Question: Let's say that I've got data called 'myData.dat' in the form
'''
x y
0 0
1 1
2 2
4 3
8 4
16 5
'''
I need to find the following things from this data:
- - - - - - - -
Then I need to plot the the data and overlay the lines; below is a picture of what I'm asking for.

I know how to obtain the the slope and y-intercept for a single pair of points, and plot the data and the equation of the line. For example for points 1 and 5:
'''
set table
plot "myData.dat" using 0:($0==0 ? y1=$2 : $2)
plot "myData.dat" using 0:($0==4 ? y5=$2 : $2)
unset table
m1 = (y5 - y1)/(5-1)
b1 = y1 - m1*1
y1(x) = m1*x + b1
'''
I'm new to iteration (and gnuplot) and I think there's something wrong with my syntax. I've tried a number of things and they haven't worked. My best guess is that it would be in the form
'''
plot for [i=1:4] using 0:($0==1 ? y.i=$1 : $1)
do for [i=1:5]{
m.i = (y5 - y.i)/(5-i)
b.i = y.i - m.i*1
y.i(x) = m.i*x + b.i
}
set multiplot
plot "myData.dat" w lp
plot for [i=1:4] y.1(x)
unset multiplot
'''
So what is going wrong? Is gnuplot able to concatencate the loop counter to variables?
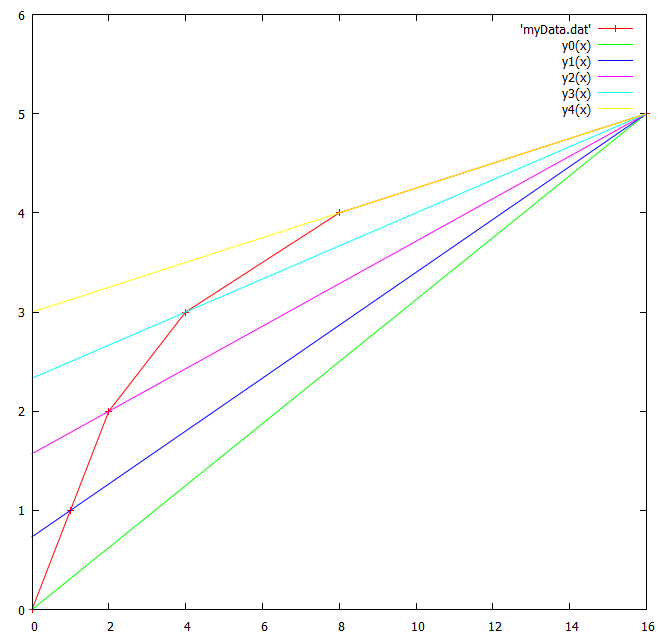
Answer: Your syntax is incorrect. Although there are other ways to do what you want, for instace using 'word(var,i)', the most straightforward fix to what you already have would be to use 'eval' to evaluate a string to which you can concatenate variables:
'''
do for [i=1:5]{
eval "m".i." = (y5 - y".i.")/(5-".i.")"
eval "b".i." = y".i." - m".i."*1"
eval "y".i."(x) = m".i."*x + b".i
}
'''